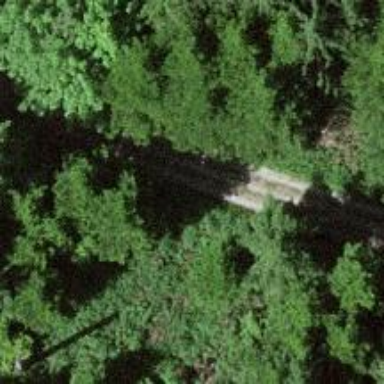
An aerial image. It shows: Dirt track road with grade 4 track type.